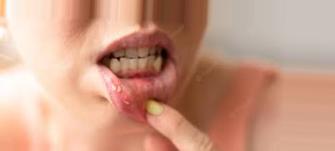
Condition: Mouth Ulcer